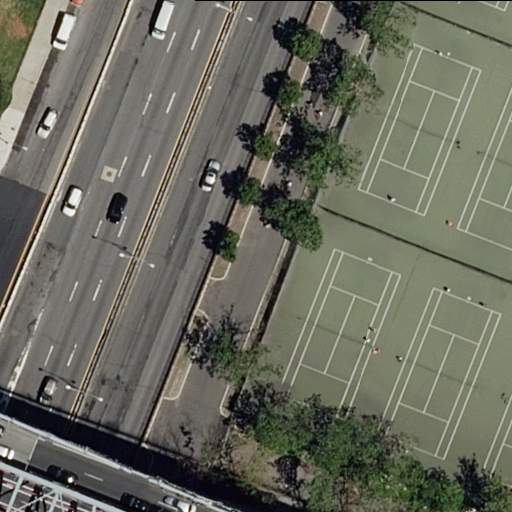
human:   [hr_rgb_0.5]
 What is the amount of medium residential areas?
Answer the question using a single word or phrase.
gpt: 0

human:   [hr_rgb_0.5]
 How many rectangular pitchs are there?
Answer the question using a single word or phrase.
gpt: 1

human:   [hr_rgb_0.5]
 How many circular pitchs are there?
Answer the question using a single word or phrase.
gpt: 0

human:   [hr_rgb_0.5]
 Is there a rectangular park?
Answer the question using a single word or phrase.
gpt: yes

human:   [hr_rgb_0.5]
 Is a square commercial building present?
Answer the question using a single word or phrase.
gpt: no

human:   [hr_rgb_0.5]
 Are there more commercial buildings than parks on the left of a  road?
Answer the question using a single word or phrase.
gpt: no

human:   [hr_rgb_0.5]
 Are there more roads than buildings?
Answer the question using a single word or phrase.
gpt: yes

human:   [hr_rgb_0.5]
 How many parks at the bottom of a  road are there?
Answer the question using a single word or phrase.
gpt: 1

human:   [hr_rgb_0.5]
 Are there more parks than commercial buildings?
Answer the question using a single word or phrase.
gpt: yes

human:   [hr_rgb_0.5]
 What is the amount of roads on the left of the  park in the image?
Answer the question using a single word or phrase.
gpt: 11

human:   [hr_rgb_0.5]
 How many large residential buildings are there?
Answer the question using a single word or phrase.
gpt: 0

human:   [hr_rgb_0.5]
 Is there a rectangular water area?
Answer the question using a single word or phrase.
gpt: no

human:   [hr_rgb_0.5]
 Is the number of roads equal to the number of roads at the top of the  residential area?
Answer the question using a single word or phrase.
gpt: no

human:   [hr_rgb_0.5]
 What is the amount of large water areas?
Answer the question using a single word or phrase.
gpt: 0

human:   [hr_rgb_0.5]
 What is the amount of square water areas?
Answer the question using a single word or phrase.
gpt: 0

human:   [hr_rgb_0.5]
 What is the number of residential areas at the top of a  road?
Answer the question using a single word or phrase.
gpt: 1

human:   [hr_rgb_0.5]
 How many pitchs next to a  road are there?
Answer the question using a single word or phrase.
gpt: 1

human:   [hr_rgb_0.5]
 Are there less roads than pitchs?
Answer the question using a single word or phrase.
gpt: no

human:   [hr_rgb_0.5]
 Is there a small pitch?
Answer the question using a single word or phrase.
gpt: no

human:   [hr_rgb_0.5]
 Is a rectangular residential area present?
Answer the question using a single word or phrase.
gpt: yes

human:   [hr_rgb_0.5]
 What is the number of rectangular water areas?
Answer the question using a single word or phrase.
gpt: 0

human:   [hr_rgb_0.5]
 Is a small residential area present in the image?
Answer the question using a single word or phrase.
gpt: yes

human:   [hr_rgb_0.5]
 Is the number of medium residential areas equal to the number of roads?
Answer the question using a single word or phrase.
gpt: no

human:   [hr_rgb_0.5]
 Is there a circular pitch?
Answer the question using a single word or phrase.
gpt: no

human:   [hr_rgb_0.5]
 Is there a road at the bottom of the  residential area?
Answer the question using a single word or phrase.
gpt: yes

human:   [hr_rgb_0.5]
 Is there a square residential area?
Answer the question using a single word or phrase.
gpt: no

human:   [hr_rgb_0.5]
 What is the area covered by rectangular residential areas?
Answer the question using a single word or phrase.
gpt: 32m2

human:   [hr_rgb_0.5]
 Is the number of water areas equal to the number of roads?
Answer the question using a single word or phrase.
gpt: no

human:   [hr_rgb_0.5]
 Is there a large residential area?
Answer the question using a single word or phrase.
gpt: no

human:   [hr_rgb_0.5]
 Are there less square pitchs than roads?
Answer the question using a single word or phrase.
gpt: yes

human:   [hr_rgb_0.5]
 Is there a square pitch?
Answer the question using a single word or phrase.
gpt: no

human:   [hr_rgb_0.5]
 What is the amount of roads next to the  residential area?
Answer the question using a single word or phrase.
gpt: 11

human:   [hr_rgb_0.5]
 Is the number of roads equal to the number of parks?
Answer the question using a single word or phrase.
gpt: no

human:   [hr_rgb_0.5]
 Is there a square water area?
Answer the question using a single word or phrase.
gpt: no

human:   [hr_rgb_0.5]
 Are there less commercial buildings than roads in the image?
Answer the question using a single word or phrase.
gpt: yes

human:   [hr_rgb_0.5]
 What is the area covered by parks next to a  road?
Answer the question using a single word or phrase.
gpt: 4644m2